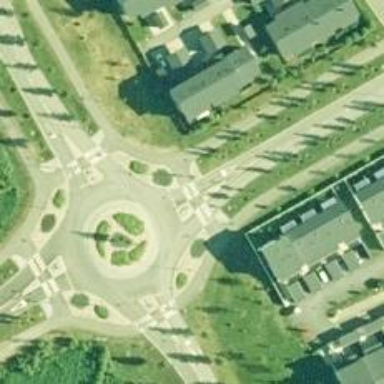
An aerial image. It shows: Marked crossing on the road.